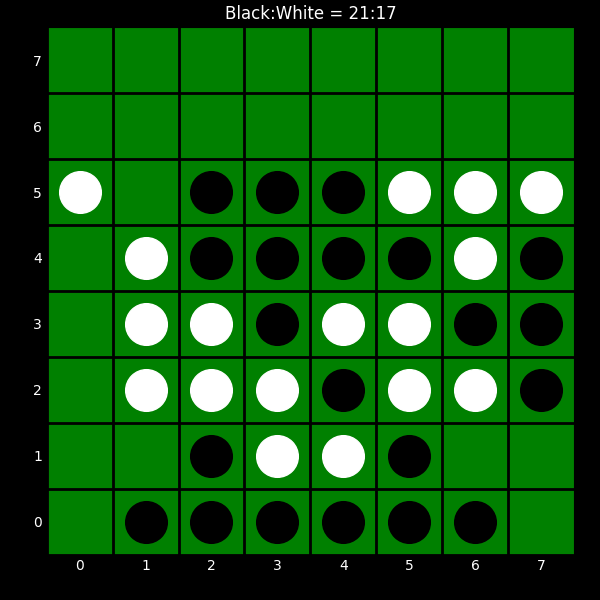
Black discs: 21
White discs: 17